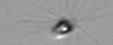
Label: Calciopappus